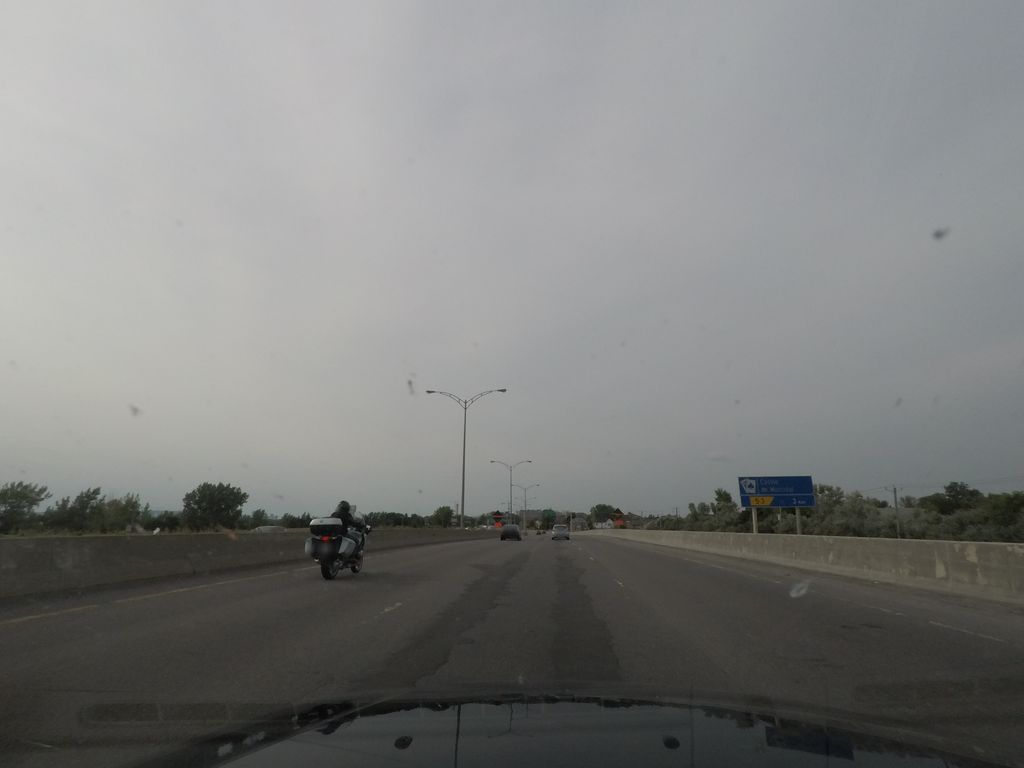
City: montreal